Interaction volume radius: 5 \u00c5
Interaction volume height: 10 \u00c5
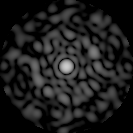
Disorder parameter: 0.86